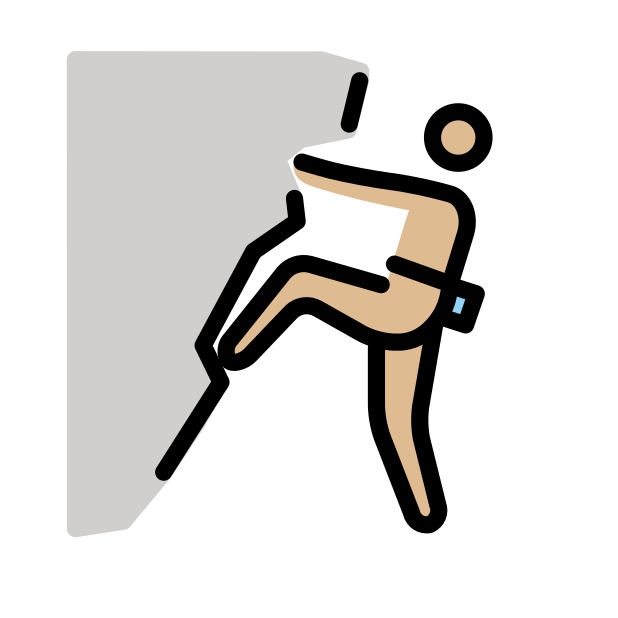
man climbing: medium-light skin tone